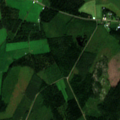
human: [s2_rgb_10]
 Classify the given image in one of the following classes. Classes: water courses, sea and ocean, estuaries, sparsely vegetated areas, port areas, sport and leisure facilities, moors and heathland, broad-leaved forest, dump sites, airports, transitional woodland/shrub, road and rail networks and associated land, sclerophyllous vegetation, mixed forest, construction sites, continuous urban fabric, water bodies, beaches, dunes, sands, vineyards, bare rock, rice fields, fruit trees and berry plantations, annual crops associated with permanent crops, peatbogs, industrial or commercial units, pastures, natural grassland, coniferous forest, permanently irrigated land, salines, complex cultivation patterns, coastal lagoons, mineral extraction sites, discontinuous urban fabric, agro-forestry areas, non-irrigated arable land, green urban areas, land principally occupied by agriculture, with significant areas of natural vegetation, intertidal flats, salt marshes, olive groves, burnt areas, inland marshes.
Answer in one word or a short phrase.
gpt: non-irrigated arable land, coniferous forest, mixed forest, transitional woodland/shrub